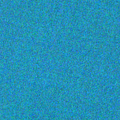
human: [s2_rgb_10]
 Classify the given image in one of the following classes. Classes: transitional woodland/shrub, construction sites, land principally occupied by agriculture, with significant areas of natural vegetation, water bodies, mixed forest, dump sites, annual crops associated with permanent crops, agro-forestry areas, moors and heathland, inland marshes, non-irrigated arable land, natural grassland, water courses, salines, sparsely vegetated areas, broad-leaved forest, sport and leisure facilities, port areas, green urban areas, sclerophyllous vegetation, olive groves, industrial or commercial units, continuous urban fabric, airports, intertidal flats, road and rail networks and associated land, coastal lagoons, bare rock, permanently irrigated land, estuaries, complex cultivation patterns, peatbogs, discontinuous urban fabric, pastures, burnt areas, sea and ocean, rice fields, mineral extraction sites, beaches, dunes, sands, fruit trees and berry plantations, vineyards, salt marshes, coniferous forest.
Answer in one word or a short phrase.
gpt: sea and ocean